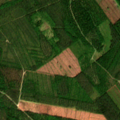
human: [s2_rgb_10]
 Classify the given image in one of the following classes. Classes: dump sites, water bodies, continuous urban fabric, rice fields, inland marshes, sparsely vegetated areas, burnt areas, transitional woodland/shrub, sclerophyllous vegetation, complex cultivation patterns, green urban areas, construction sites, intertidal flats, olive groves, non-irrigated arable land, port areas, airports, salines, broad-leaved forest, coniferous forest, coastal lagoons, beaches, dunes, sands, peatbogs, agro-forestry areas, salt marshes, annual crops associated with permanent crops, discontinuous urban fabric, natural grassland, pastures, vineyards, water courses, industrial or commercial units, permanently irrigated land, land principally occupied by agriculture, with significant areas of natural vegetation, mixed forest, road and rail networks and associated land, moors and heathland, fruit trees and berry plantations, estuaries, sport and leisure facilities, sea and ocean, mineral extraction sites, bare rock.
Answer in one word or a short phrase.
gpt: broad-leaved forest, coniferous forest, mixed forest